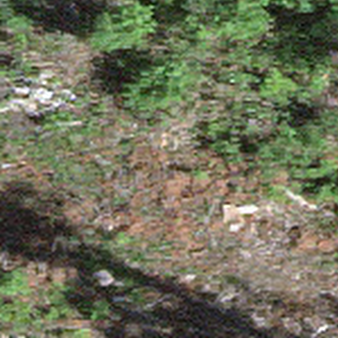
Label: other